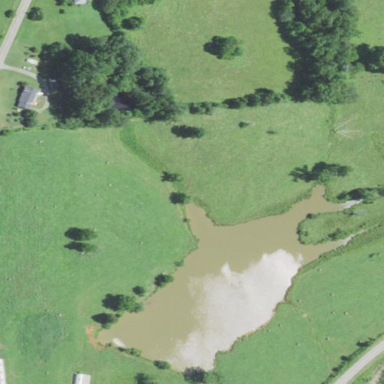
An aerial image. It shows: Pond surrounded by natural water.